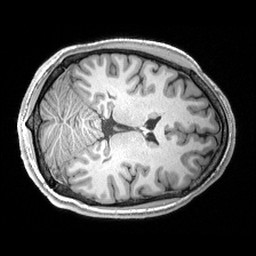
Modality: T1w
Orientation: axial
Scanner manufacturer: siemens
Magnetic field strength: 3 T
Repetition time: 2.53 s
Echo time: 0.00299 s